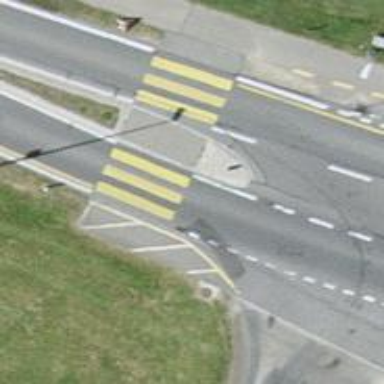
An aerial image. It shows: Uncontrolled zebra crossing with island. The crossing is marked with zebra stripes.